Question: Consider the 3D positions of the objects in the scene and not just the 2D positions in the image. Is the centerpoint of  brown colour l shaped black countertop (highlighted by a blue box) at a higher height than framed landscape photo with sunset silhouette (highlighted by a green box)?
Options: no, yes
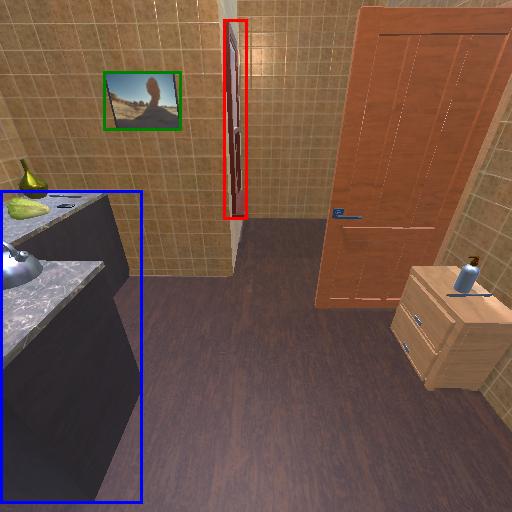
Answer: no